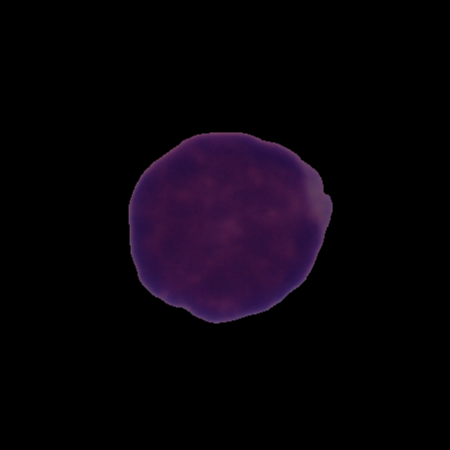
Label: cancer